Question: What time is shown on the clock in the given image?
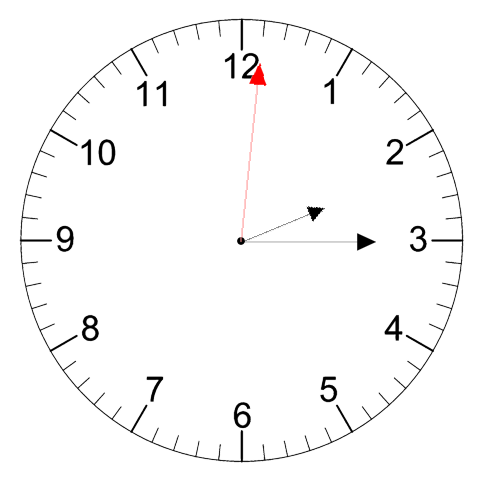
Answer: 02:15:01